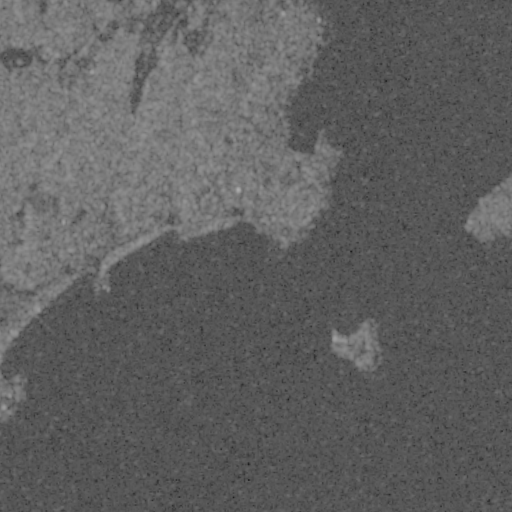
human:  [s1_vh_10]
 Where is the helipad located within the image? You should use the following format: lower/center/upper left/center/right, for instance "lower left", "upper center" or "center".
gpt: The helipad is located in the center right of the image.
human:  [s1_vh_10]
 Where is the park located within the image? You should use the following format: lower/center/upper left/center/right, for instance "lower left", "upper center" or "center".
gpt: The park is located in the upper left of the image.
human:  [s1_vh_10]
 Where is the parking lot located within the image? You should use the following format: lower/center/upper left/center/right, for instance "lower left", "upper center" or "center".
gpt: The parking lot is located in the upper center of the image.
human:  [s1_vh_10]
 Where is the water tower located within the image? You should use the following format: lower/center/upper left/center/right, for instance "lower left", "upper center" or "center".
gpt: The water tower is located in the upper left of the image.
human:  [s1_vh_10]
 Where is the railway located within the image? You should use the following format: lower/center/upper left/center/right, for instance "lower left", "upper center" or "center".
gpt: The railway is located in the center right of the image.
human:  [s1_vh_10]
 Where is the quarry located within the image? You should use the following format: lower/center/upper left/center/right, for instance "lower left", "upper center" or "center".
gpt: There is no quarry in the image.

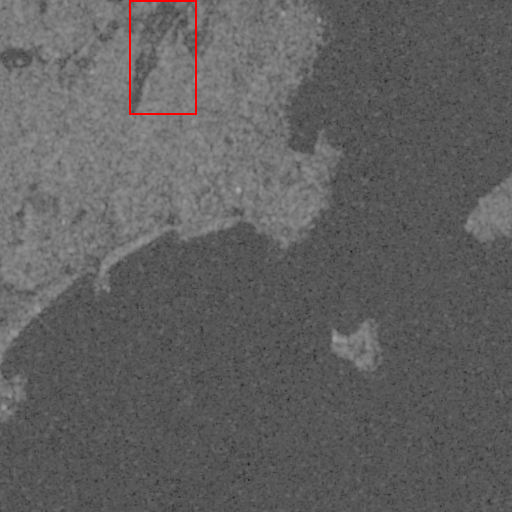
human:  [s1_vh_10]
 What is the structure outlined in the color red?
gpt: The structure outlined in red is a park.
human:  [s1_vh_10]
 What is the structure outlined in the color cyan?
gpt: There is no cyan outline.